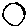
Label: circle